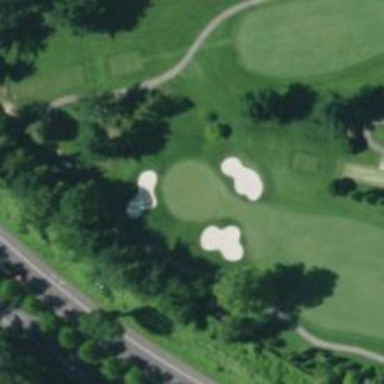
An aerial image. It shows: View of golf hole.